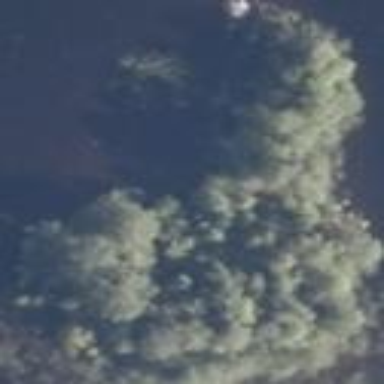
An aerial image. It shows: Islet covered with woodland.